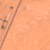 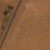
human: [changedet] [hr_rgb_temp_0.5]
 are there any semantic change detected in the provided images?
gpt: Everything remains the same.